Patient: sex M, age 46
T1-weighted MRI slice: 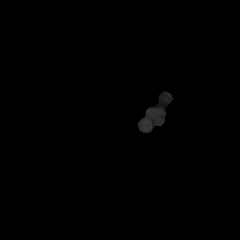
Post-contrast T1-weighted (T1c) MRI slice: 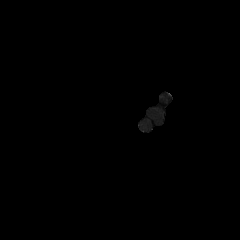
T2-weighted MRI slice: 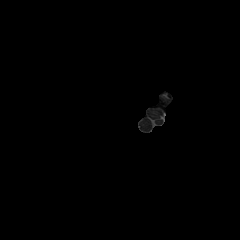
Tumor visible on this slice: no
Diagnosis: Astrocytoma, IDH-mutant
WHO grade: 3